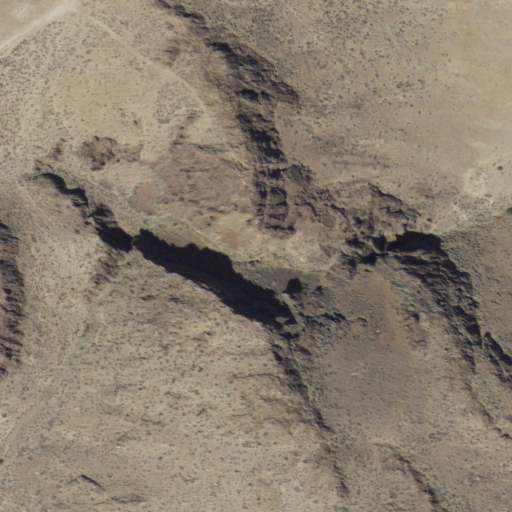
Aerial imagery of gap in Oregon named Devils Gate containing shrub, grassland, and open development